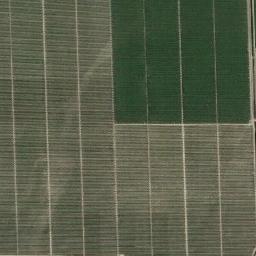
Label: rectangular_farmland